Question: I want to randomly generate a convex polyhedral, but with the following conditions:
1. All vertices and edges lie within the cubic with corners (0.0, 0.0, 0.0) and (1.0, 1.0, 1.0).
2. Let L be the length of a edge, it should satisfy Lmin <= L <= Lmax for every edge. (for example, 0.4 <= L <= 0.6)
I have tried the following Matlab code:
'''
figure();
vetices = rand(50,3);
k = convhulln(vetices);
trisurf(k, vetices(:,1), vetices(:,2), vetices(:,3));
'''
Then I get something like this:

But this doesn't meet requirement 2, that some edges are too short and some edges are too long. I want to make the edge length distribution more concentrated.
Thanks for any advice or code. (code in Matlab, c++ or python is OK)
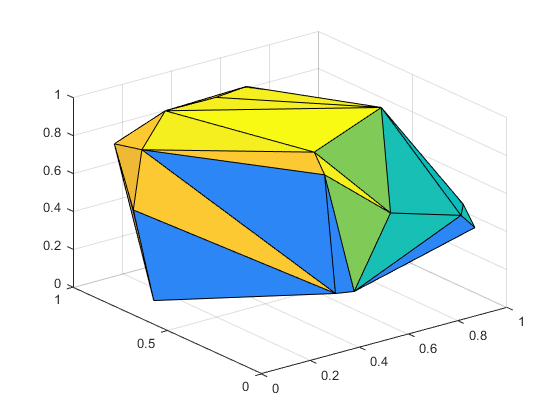
Answer: One approach in 2D: Start with a regular polygon with the right edge length. Then iterate over the vertices and change it carefully so that your requirements are still fullfilled. Since every vertex has only two neighbours it's easy to ensure that the new polygon is still convex.